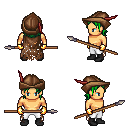
a pixel art fantasy rpg character, male body template, human, tanned skin, brown tattered cape, white pants, green long bangs hairstyle, leather cap, gold gloves, black shoes, spear, four views (front, back, left, right), 2x2 character sprite sheet, small pixel art, hard edges, no anti-aliasing